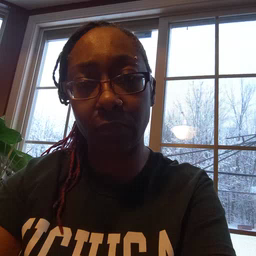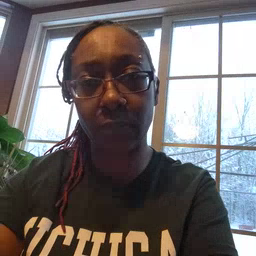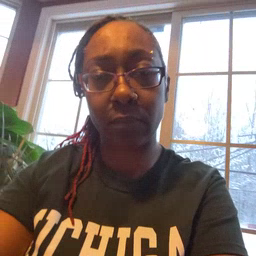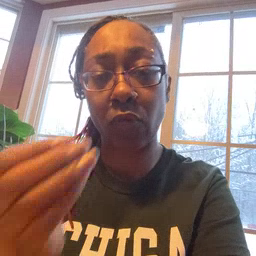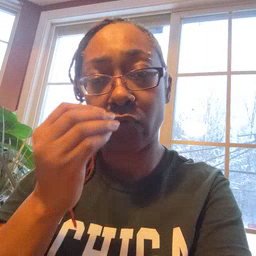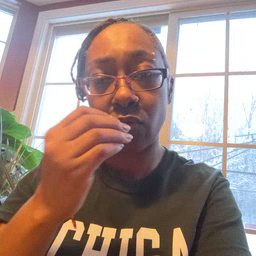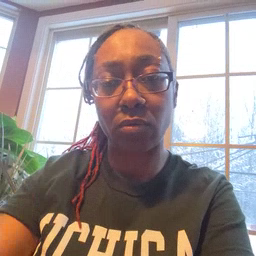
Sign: food